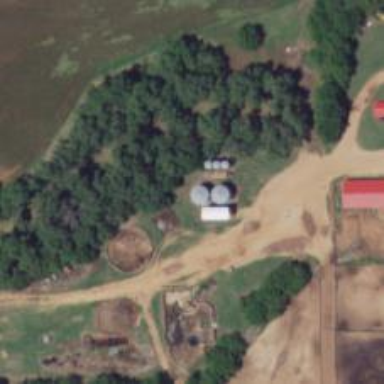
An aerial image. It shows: Silo.